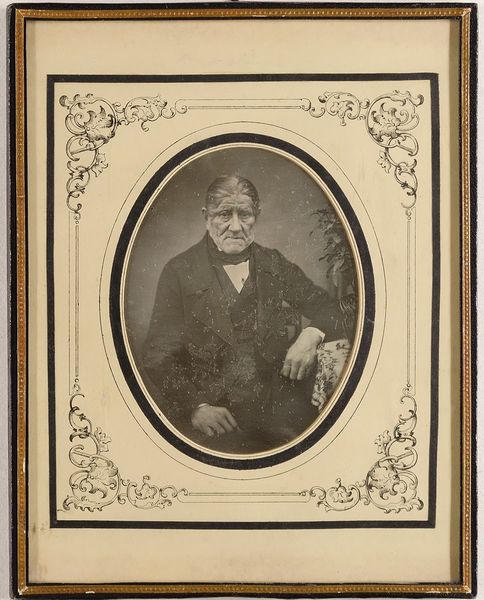
Titel: Georg Schultz (gest. 1850)
Standort: Hamburg
Institution: Museum für Kunst und Gewerbe Hamburg
Schlagwörter: mann, gesten, portrait, figur, foto, fotografie, photographie, photo, lichtbild, daguerreotypie, bildwerke, angewandte und bildende kunst, hessische systematik, porträt, armhaltungen, porträtfotografie, porträtphotographie, hüftbild